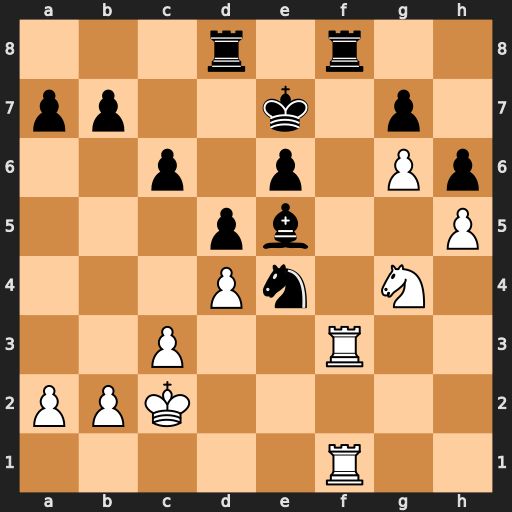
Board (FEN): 3r1r2/pp2k1p1/2p1p1Pp/3pb2P/3Pn1N1/2P2R2/PPK5/5R2
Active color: w
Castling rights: -
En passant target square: -
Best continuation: Rf7+ Rxf7 Rxf7+ Ke8 Nxe5